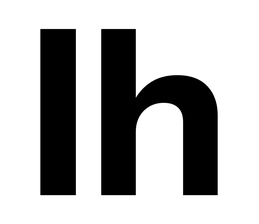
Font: InstrumentSans_Bold